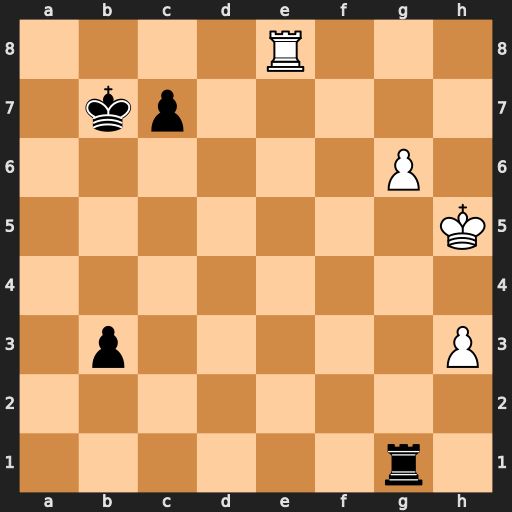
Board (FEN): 4R3/1kp5/6P1/7K/8/1p5P/8/6r1
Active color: w
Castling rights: -
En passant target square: -
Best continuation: Re3 b2 Rb3+